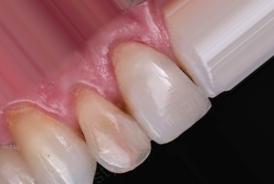
Condition: Tooth Discoloration